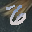
Label: 6